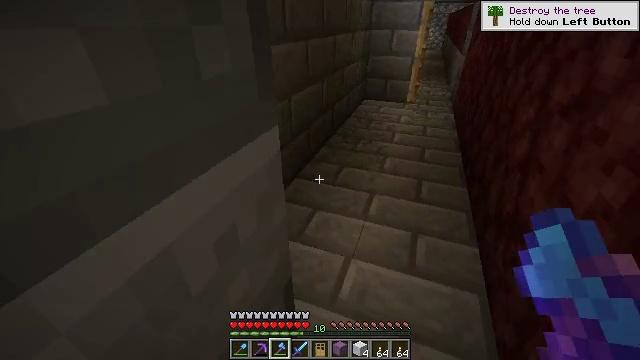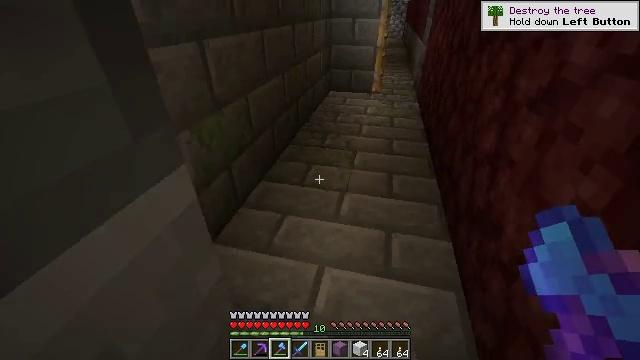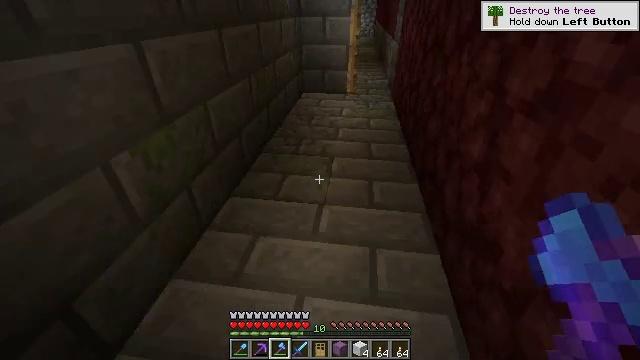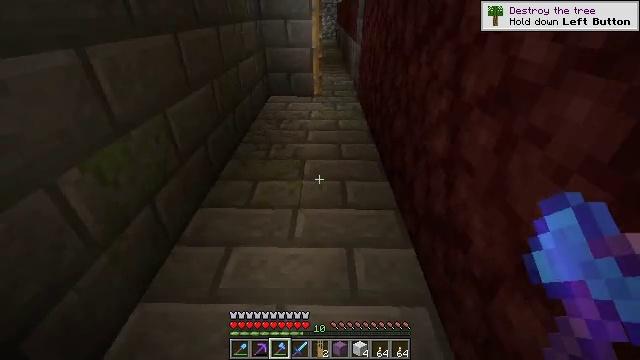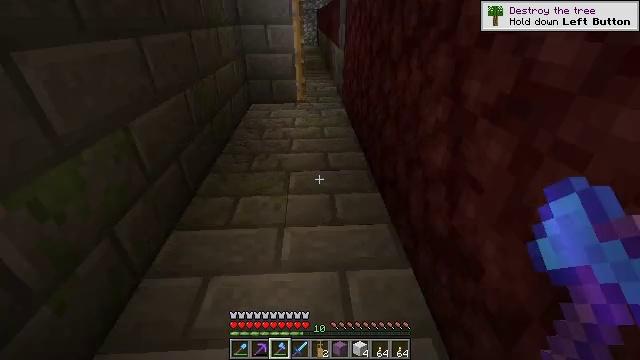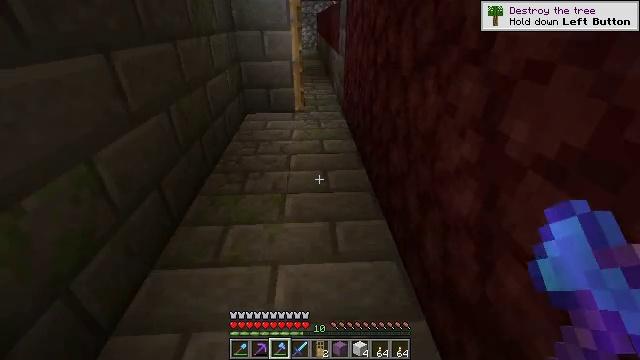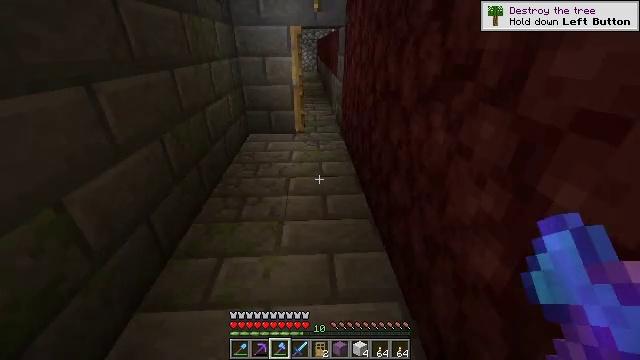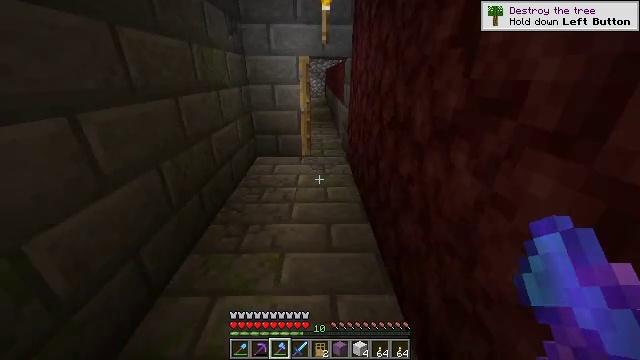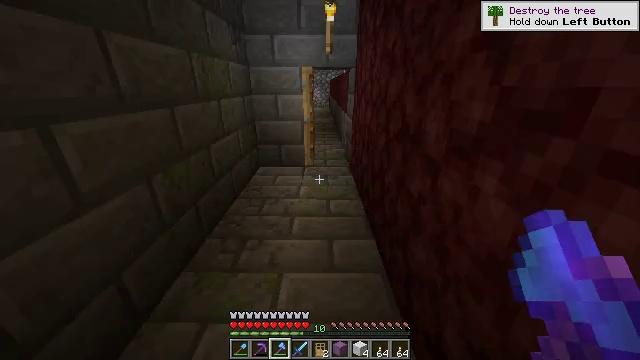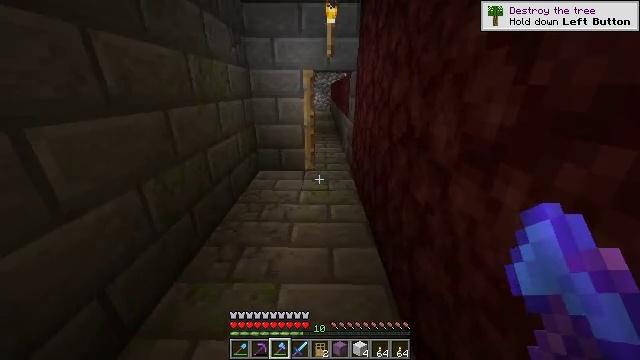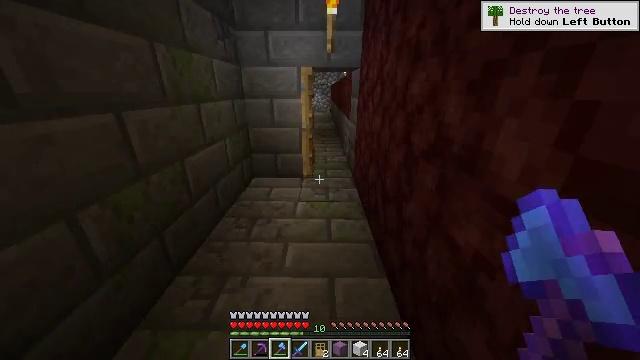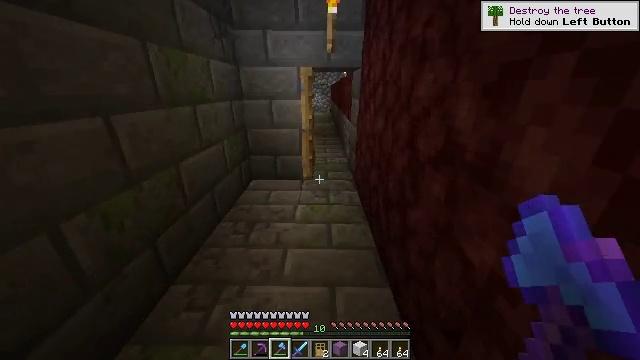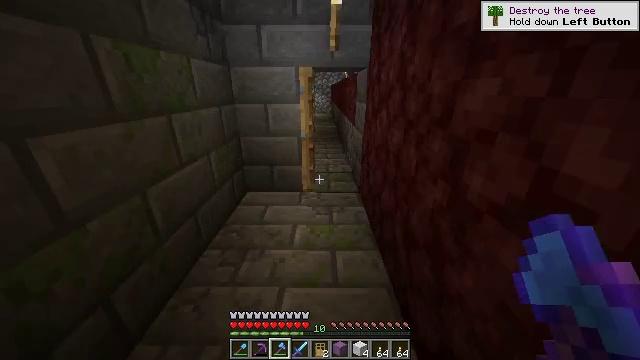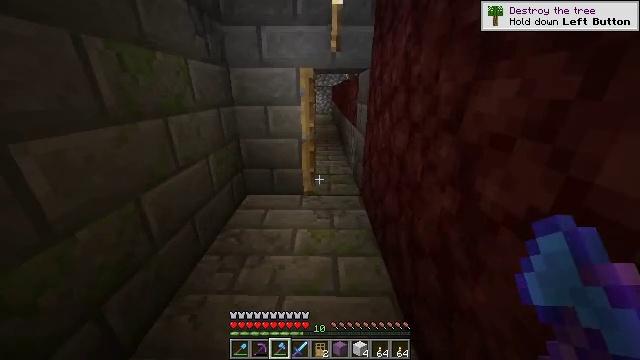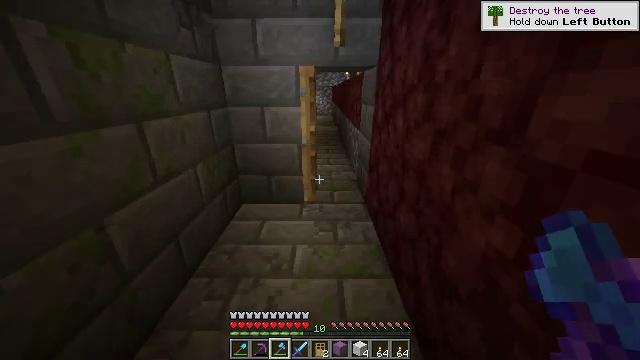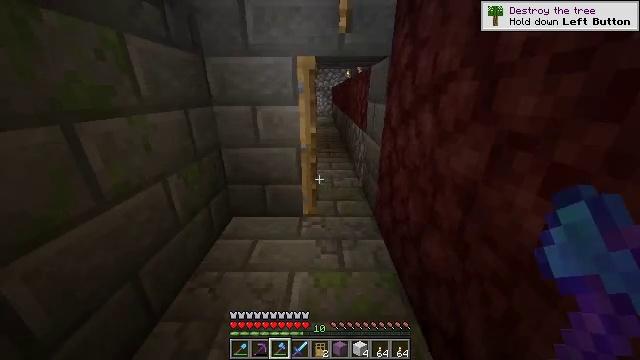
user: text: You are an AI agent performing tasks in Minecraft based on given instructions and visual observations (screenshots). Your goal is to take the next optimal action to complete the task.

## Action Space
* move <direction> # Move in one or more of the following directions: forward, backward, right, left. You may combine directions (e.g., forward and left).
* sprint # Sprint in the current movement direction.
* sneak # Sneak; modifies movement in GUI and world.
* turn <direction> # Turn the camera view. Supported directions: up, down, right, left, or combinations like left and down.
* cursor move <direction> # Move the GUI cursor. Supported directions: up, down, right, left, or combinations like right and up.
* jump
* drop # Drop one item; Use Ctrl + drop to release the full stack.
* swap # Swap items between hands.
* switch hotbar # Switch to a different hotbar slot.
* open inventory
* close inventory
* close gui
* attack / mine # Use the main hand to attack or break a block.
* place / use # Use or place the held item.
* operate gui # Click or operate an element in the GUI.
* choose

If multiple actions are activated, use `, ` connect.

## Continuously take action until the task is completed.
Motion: motion action
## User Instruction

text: Remove the oak door from its frame.
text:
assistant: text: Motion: move forward, turn right and down
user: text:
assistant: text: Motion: move forward, turn right
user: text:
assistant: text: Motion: move forward, sprint, turn right
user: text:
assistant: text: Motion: move forward, sprint, turn right and up
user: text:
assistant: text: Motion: move forward, sprint
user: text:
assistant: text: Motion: move forward, sprint, turn up
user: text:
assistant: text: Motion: move forward, sprint, turn left and up
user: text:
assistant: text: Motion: move forward, turn left and up
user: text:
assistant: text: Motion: move forward
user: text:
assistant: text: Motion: move forward
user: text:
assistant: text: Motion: move forward
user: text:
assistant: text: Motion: move forward
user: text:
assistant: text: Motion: move forward
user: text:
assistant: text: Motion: move forward
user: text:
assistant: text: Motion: move forward
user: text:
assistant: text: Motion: move forward
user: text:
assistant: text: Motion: move forward
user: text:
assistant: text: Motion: move forward and move right
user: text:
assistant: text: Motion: move forward and move right
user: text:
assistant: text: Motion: move forward and move right
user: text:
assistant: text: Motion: move forward and move right, turn left
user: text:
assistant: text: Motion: move forward and move right, turn left
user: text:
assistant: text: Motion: move forward and move right, turn left
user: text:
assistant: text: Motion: turn left
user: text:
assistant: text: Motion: turn left
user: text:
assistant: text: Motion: turn left
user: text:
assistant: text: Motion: turn left
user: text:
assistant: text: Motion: no_op
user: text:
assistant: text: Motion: no_op
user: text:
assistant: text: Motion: attack / mine